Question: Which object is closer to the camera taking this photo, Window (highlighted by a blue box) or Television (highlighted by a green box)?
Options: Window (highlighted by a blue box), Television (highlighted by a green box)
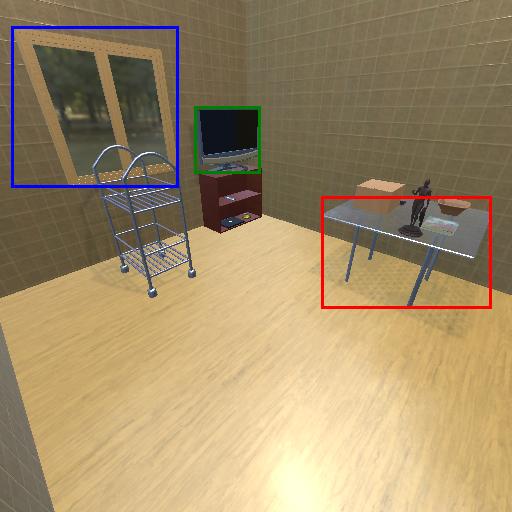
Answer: Window (highlighted by a blue box)